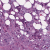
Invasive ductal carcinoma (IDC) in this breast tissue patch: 1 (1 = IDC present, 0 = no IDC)